Question: I'm developing a small wrapper for a project using sqlite3 with the C++ API and VisualStudio 2010. As far as it goes and checking with a tool like SQLiteDataBaseBrowser, the main problem is that the information I try to insert in the table appears corrupted / doesn't appear at all. The table appears to be correctly created with UTF8 encoding.
I tried using the Character Set configuration values in VS as "Use Multy-Byte Character set" and also tried with "Use Unicode Character set" but got no change in the result. Both gave me the same problem with the corrupted data. I use the typical std::strings converted to legacy c char* and as I've seen in several examples that it should work properly with sqlite3_bind_text(...) functions that the API provides.
'''
sqlite3_bind_int(stmt, 1, newShop.GetId());
sqlite3_bind_text(stmt, 2, newShop.GetName().c_str(), -1, SQLITE_STATIC);
sqlite3_bind_text(stmt, 3, newShop.GetLocation().c_str(), -1, SQLITE_STATIC);
sqlite3_bind_text(stmt, 4, newShop.GetPicturePath().c_str(), -1, SQLITE_STATIC);
sqlite3_bind_text(stmt, 5, newShop.GetRegisters().c_str(), -1, SQLITE_STATIC);
sqlite3_bind_text(stmt, 6, newShop.GetMixes().c_str(), -1, SQLITE_STATIC);
sqlite3_bind_text(stmt, 7, newShop.GetAllowedUsers().c_str(), -1, SQLITE_STATIC);
sqlite3_bind_int(stmt, 8, newShop.IsAvailable() == true?1:0);
'''
newShop is an instance of a class which contains the information in std::strings and int. I have to say that the bindings with int type, work perfectly and without problem, but the others look totally messed up. when the strings are hardcoded, they also look ok until I try to insert special characters such as "aaa" and such.
The table is created with the statement:
'''
char *szSQL = "CREATE TABLE IF NOT EXISTS SHOPS (ID INTEGER PRIMARY KEY NOT NULL, NAME TEXT NOT NULL, LOCATION TEXT, PICTUREPATH TEXT, REGISTERS TEXT, MIXES TEXT, USERS TEXT, AVAILABLE INTEGER NOT NULL);";
int rc = sqlite3_exec(db, szSQL, NULL, 0, NULL);
'''
This is how it looks when I insert the data using the code snippet above:

sending it from a WINUNIT test that looks like:
'''
Shop shOne = Shop(1234, "Its about nothing", "Manhattan", "seinfeld.jpg", "1111,2222,3333", "1000x1,2000x7", "10,11,12", true);
Shop shTwo = Shop(4321, "Louie", "Manhattan", "", "1111,5555", "50000x1,10000x5", "60,70", true);
WIN_ASSERT_EQUAL(0, auxsql.InsertShop(shOne));
WIN_ASSERT_EQUAL(0, auxsql.InsertShop(shTwo));
'''
Neither the insertion, the commit, the creation of the sql statement or any other function call to the sqlite3 API return an error code.
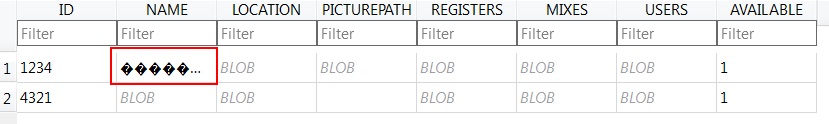
Answer: I found the solution. It was nothing related to encoding, as I thought because of the characters being strangely represented in the DB browser and also nothing related to the length.
The problem was in the last parameter of the binding. Where i pass SQLITE_STATIC, I should have passed SQLITE_TRANSIENT, as the object returned by the calls I want to bind are possibly destructed before the query is executed. Just as it is explained in this other question:
<URL>